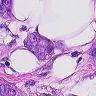
Metastatic tissue present: yes